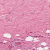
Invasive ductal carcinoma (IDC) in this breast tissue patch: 0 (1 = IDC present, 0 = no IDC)